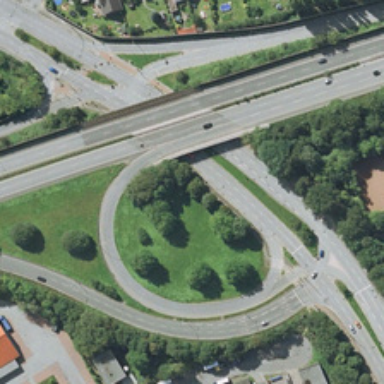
There are roads, houses and trees, but the road just like overpass .